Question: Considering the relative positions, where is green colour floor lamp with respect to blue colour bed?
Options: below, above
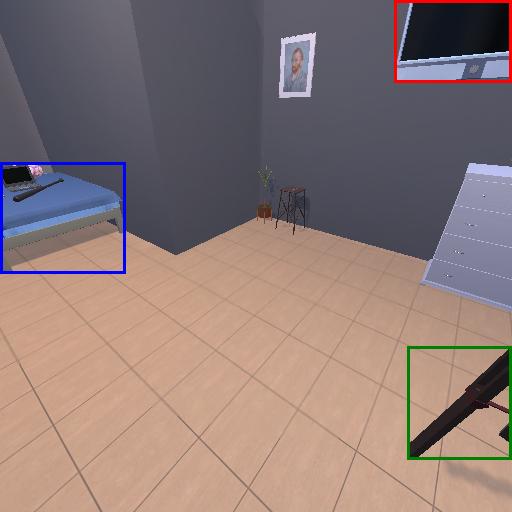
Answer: below